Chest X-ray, PA view. Patient: 19 years old, sex M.
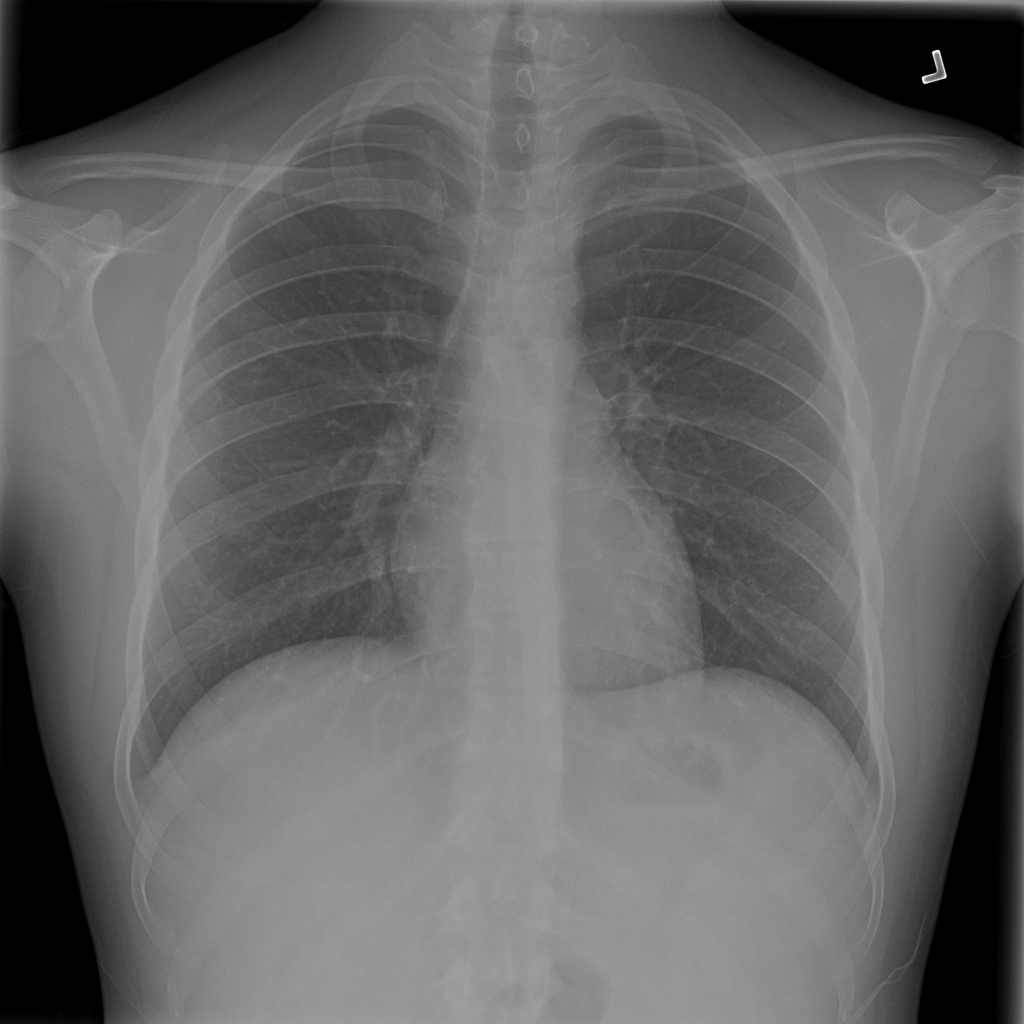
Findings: No Finding